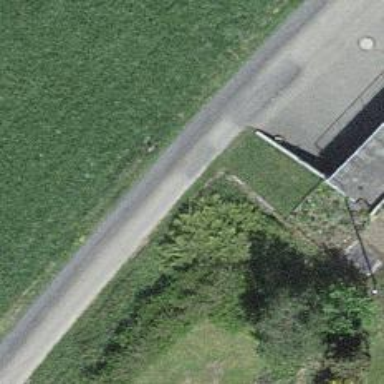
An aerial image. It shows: Unclassified road with grade 1 track type.